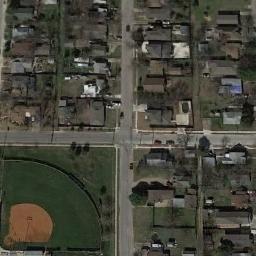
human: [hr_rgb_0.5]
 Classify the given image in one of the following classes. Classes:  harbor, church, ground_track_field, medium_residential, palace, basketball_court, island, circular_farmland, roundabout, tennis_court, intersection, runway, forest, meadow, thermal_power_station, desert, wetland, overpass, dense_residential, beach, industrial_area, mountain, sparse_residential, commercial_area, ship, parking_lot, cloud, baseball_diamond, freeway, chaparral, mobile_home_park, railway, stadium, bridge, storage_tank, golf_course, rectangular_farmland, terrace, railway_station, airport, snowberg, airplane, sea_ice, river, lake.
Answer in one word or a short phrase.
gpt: baseball_diamond